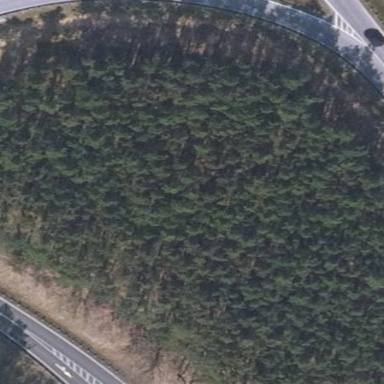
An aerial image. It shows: Forest with mixed types of leaves.